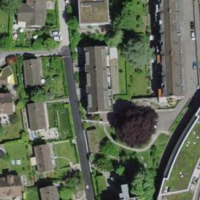
EUNIS habitat code: 54
Species observed at this site:
Lysimachia punctata